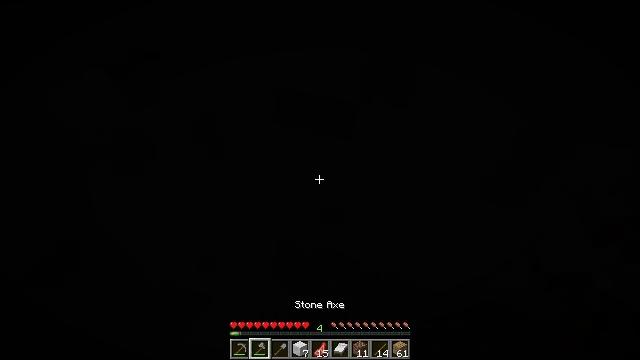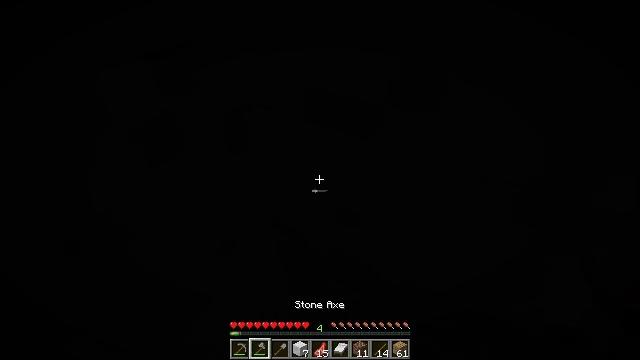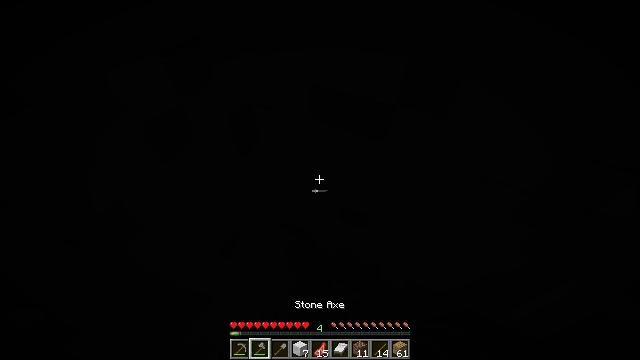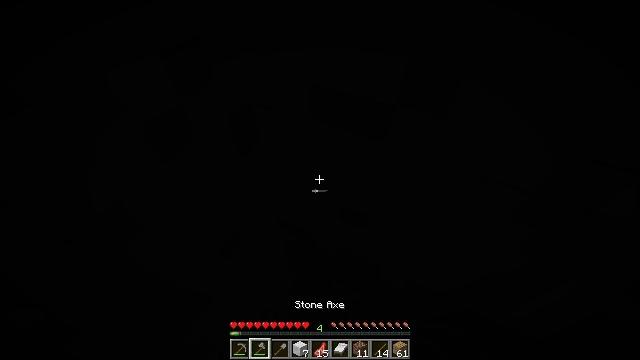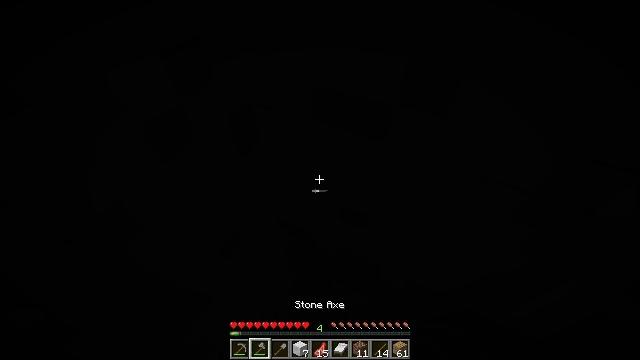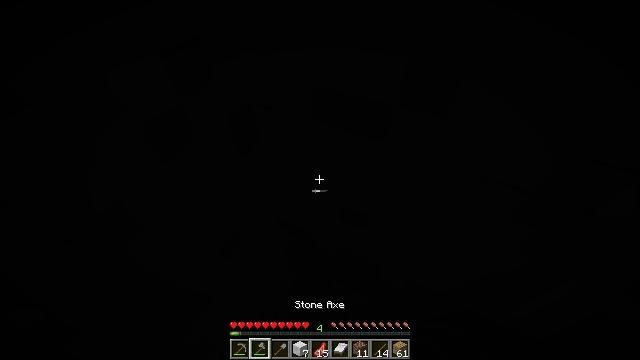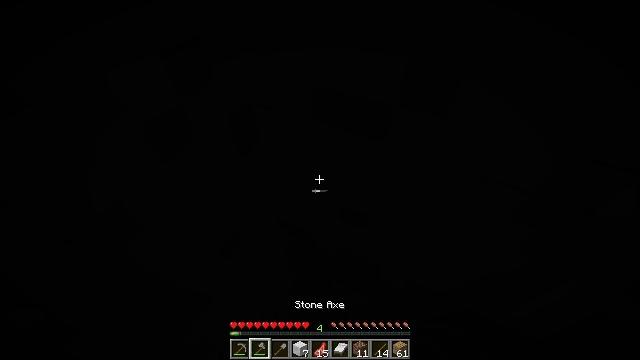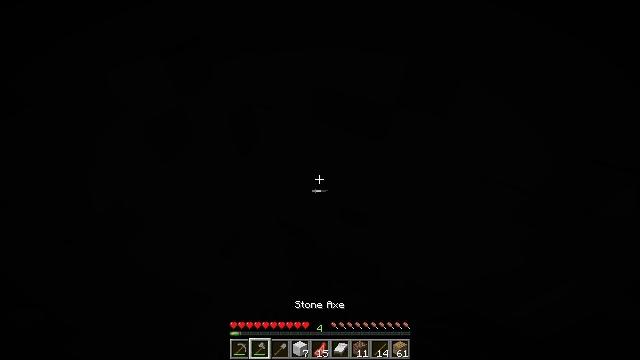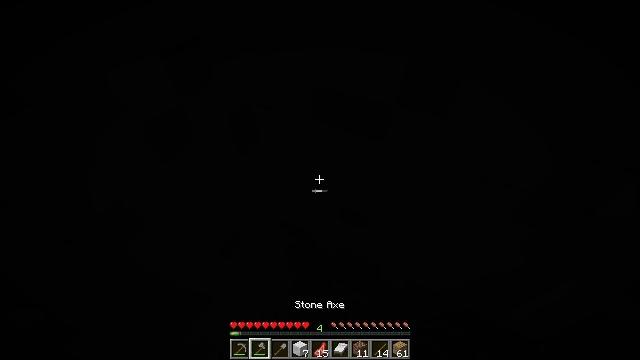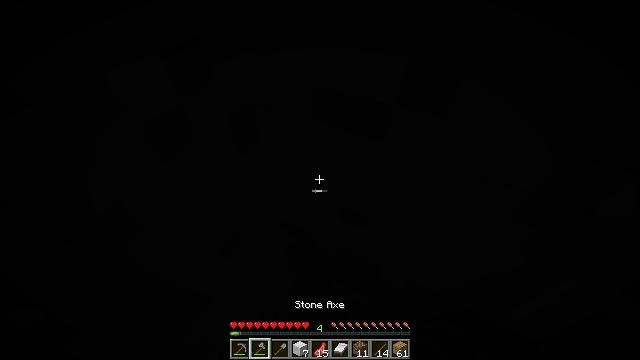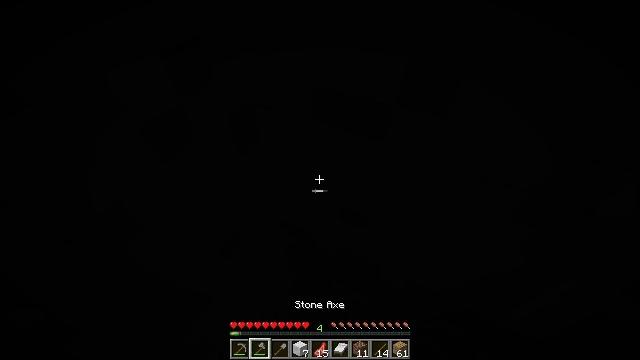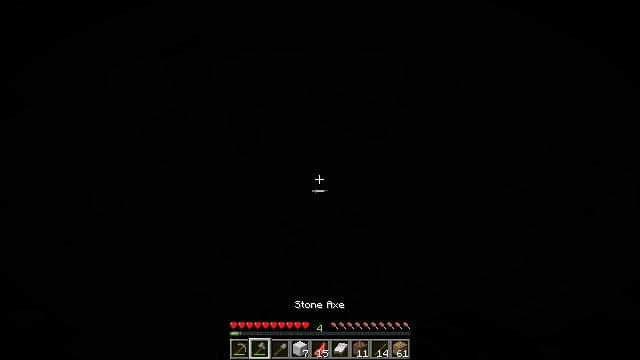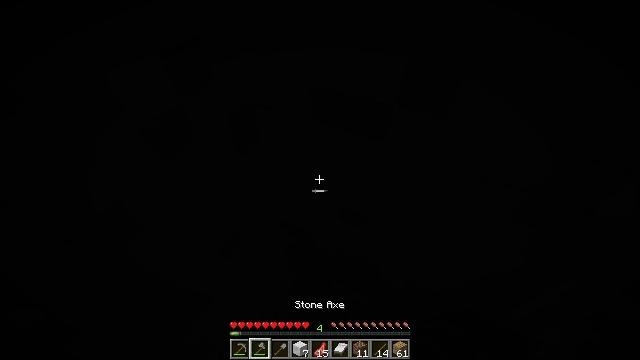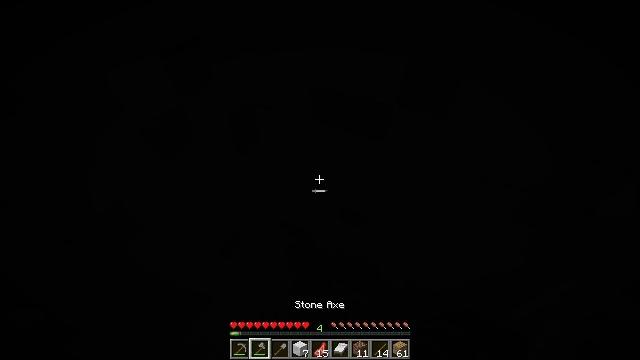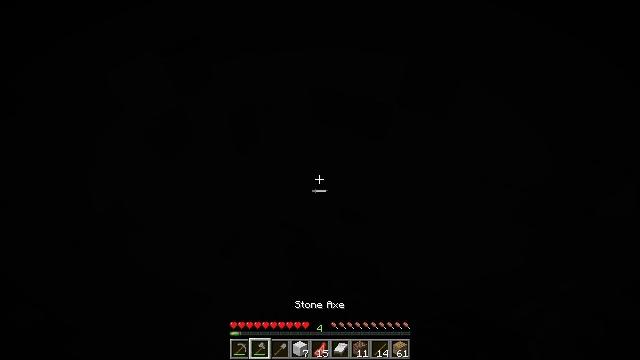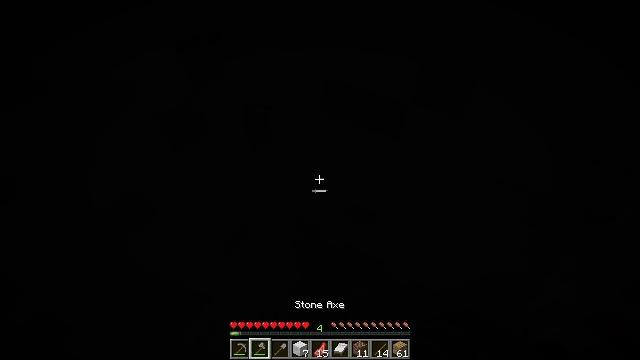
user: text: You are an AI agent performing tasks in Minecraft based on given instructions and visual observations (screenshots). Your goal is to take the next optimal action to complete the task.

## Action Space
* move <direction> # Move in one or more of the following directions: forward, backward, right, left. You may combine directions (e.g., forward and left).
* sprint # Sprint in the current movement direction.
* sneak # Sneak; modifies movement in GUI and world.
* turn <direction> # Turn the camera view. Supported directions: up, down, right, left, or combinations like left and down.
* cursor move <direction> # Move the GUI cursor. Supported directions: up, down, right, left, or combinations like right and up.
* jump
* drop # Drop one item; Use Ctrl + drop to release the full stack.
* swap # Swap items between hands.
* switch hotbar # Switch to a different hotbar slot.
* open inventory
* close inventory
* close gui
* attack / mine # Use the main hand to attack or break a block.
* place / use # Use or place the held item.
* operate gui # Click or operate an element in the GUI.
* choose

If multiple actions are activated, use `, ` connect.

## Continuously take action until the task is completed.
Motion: motion action
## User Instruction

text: Shovel up some gravel.
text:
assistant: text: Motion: turn left
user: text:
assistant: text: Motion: turn left
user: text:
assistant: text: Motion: no_op
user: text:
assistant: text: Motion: no_op
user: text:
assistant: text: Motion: no_op
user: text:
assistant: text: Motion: no_op
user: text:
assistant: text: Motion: no_op
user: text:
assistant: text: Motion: no_op
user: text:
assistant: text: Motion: no_op
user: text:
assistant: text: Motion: no_op
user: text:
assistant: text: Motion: no_op
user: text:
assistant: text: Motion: no_op
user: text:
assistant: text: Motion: no_op
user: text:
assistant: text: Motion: no_op
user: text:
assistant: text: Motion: turn left
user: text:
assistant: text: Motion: turn left
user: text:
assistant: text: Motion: turn left
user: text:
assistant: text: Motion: no_op
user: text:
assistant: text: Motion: attack / mine
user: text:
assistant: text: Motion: attack / mine
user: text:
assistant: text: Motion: attack / mine
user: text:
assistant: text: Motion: attack / mine
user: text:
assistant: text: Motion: attack / mine
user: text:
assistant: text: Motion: attack / mine
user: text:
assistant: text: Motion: attack / mine
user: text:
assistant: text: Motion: attack / mine
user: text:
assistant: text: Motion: attack / mine
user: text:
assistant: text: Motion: attack / mine
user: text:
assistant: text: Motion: turn left, attack / mine
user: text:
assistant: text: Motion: turn left, attack / mine